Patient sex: F
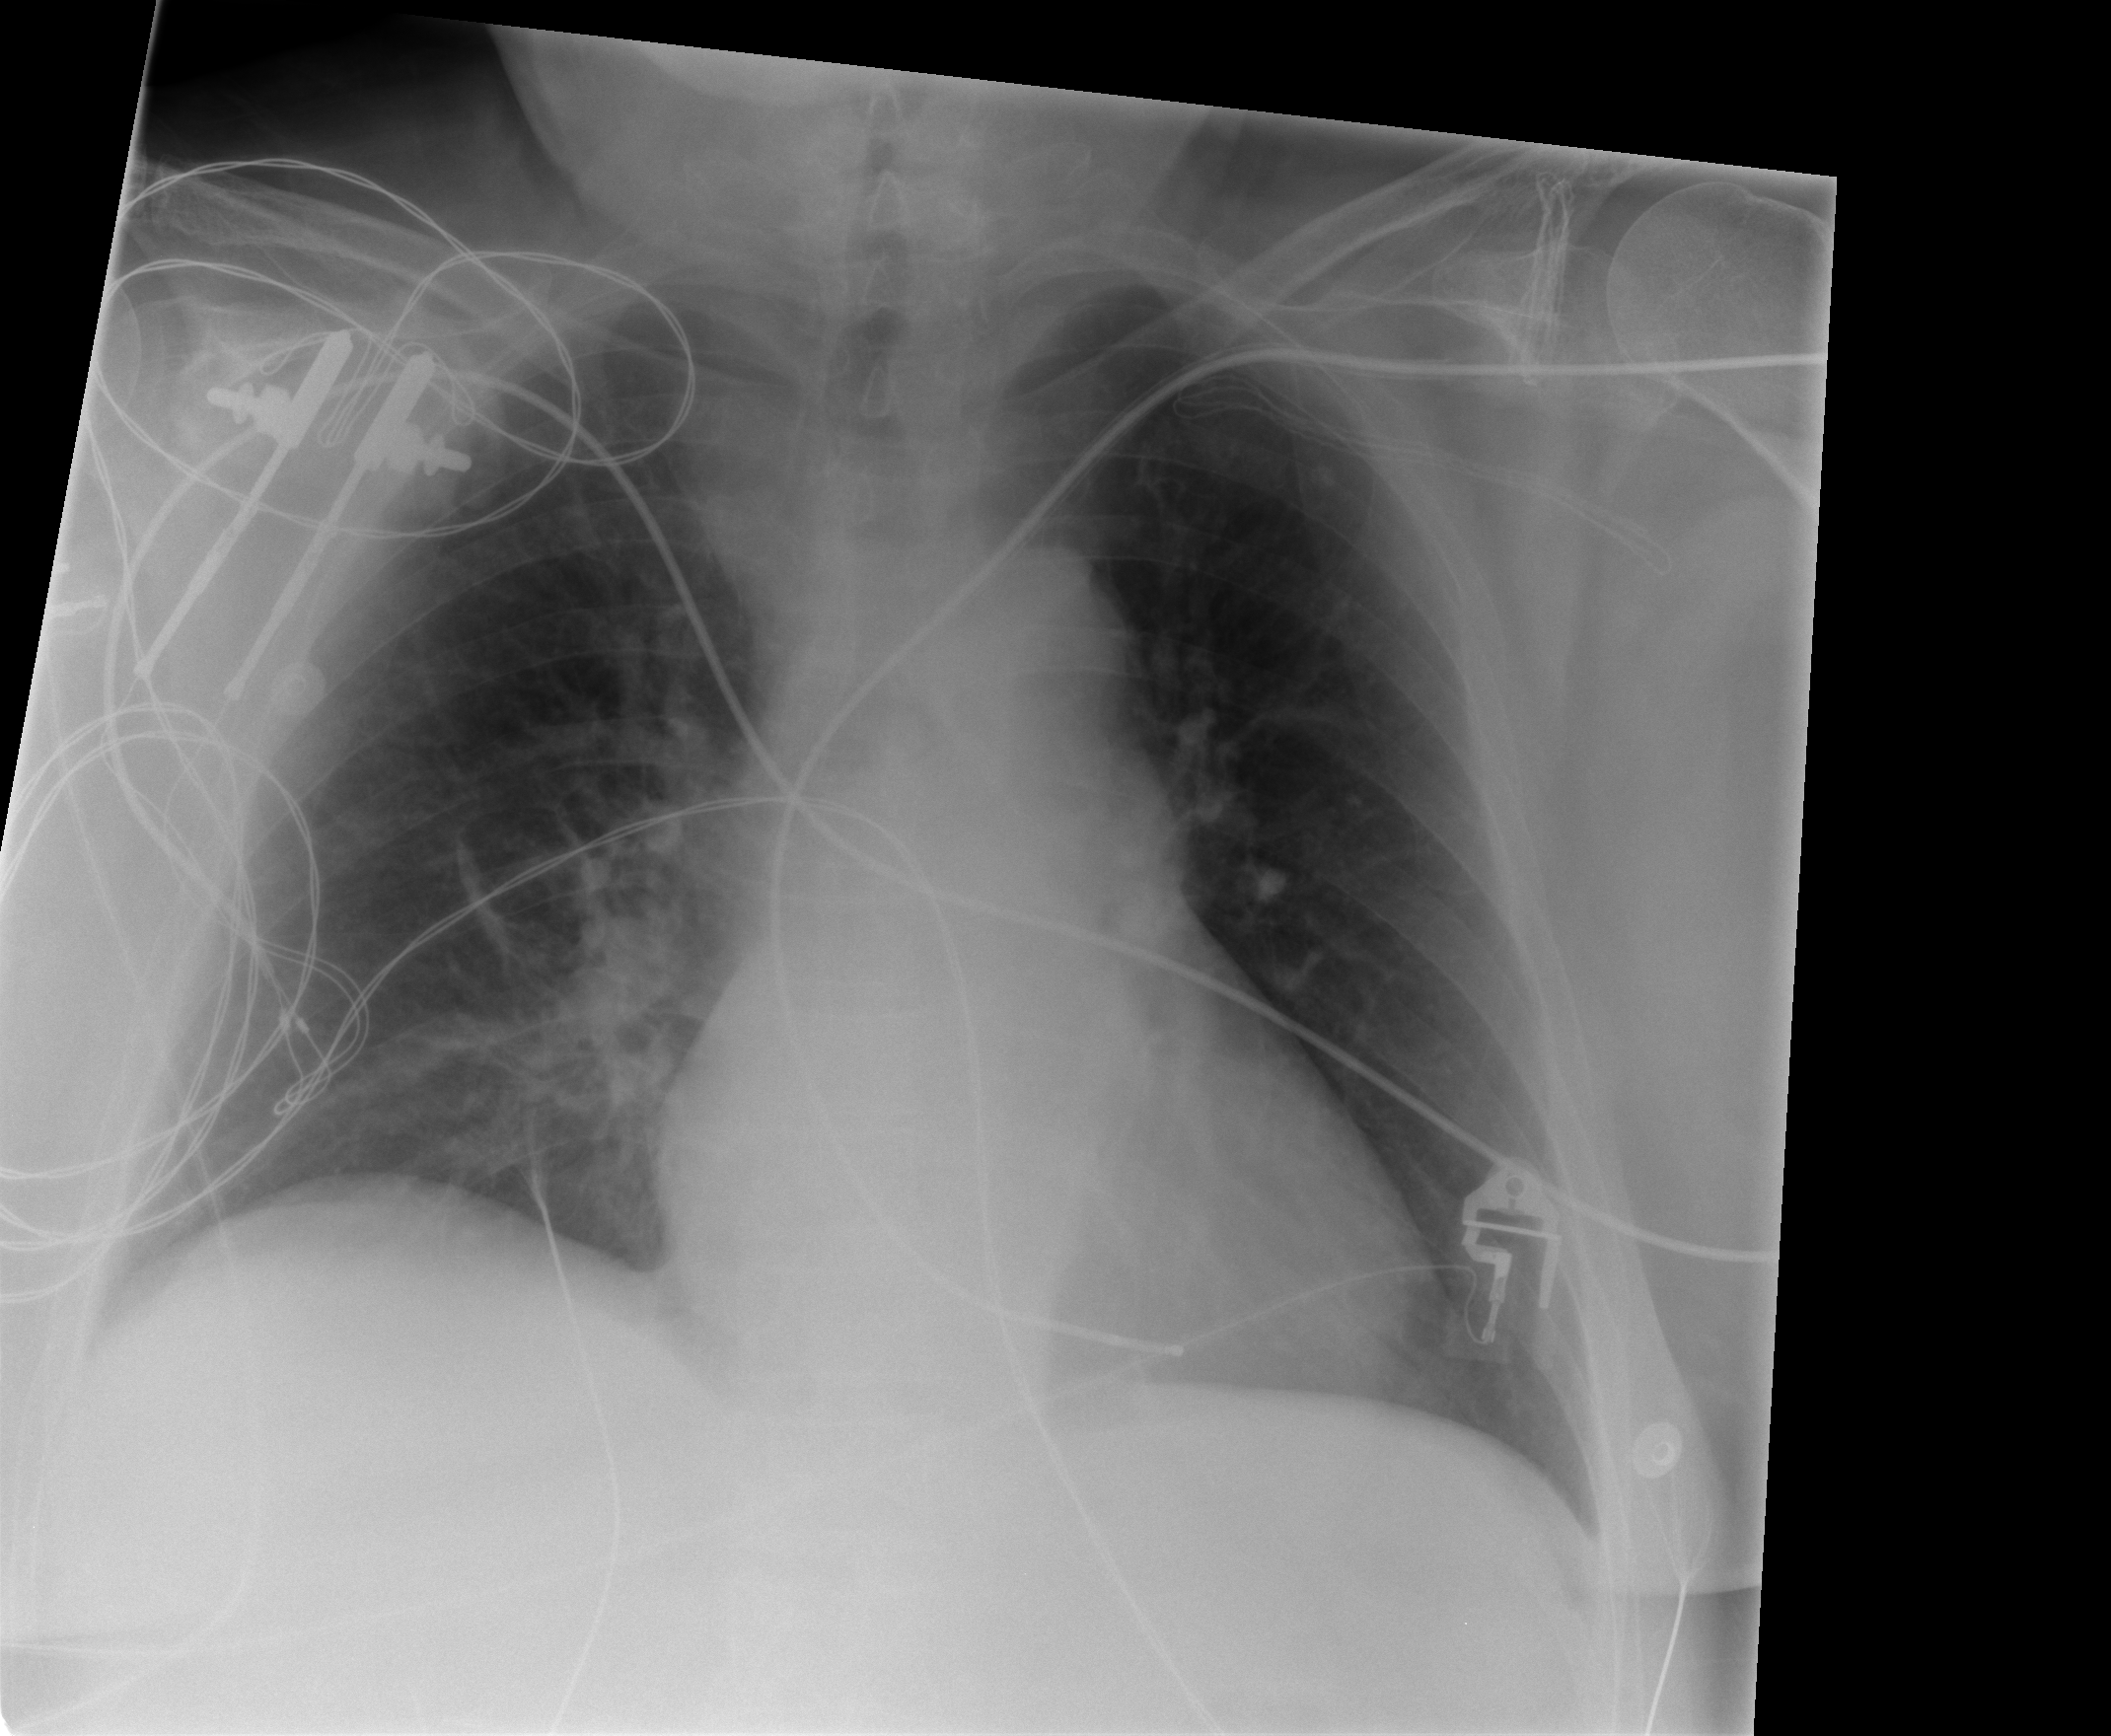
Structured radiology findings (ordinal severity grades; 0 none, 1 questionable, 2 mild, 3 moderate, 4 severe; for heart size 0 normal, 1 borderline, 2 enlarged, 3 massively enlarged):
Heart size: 0
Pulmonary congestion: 1
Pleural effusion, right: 0
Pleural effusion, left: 0
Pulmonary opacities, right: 0
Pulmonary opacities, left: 0
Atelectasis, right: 1
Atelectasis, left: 0